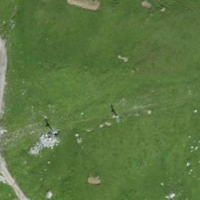
EUNIS habitat code: 26
Species observed at this site:
Veronica chamaedrys